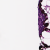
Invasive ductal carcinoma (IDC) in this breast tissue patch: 0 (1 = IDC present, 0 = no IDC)